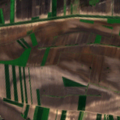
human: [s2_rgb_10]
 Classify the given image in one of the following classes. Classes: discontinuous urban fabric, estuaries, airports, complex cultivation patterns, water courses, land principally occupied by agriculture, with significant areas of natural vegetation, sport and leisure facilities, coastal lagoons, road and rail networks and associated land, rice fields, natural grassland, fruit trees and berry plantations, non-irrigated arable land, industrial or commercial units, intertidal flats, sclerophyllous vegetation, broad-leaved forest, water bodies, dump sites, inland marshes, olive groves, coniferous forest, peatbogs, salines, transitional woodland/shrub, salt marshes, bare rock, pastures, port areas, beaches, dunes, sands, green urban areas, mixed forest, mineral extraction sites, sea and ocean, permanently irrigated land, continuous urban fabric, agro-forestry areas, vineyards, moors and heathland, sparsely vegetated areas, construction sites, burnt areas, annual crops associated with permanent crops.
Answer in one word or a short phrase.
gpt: non-irrigated arable land